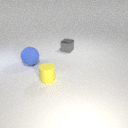
small yellow rubber cylinder in front of small gray metal cube